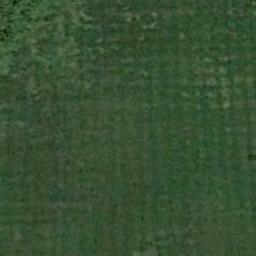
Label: meadow